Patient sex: M
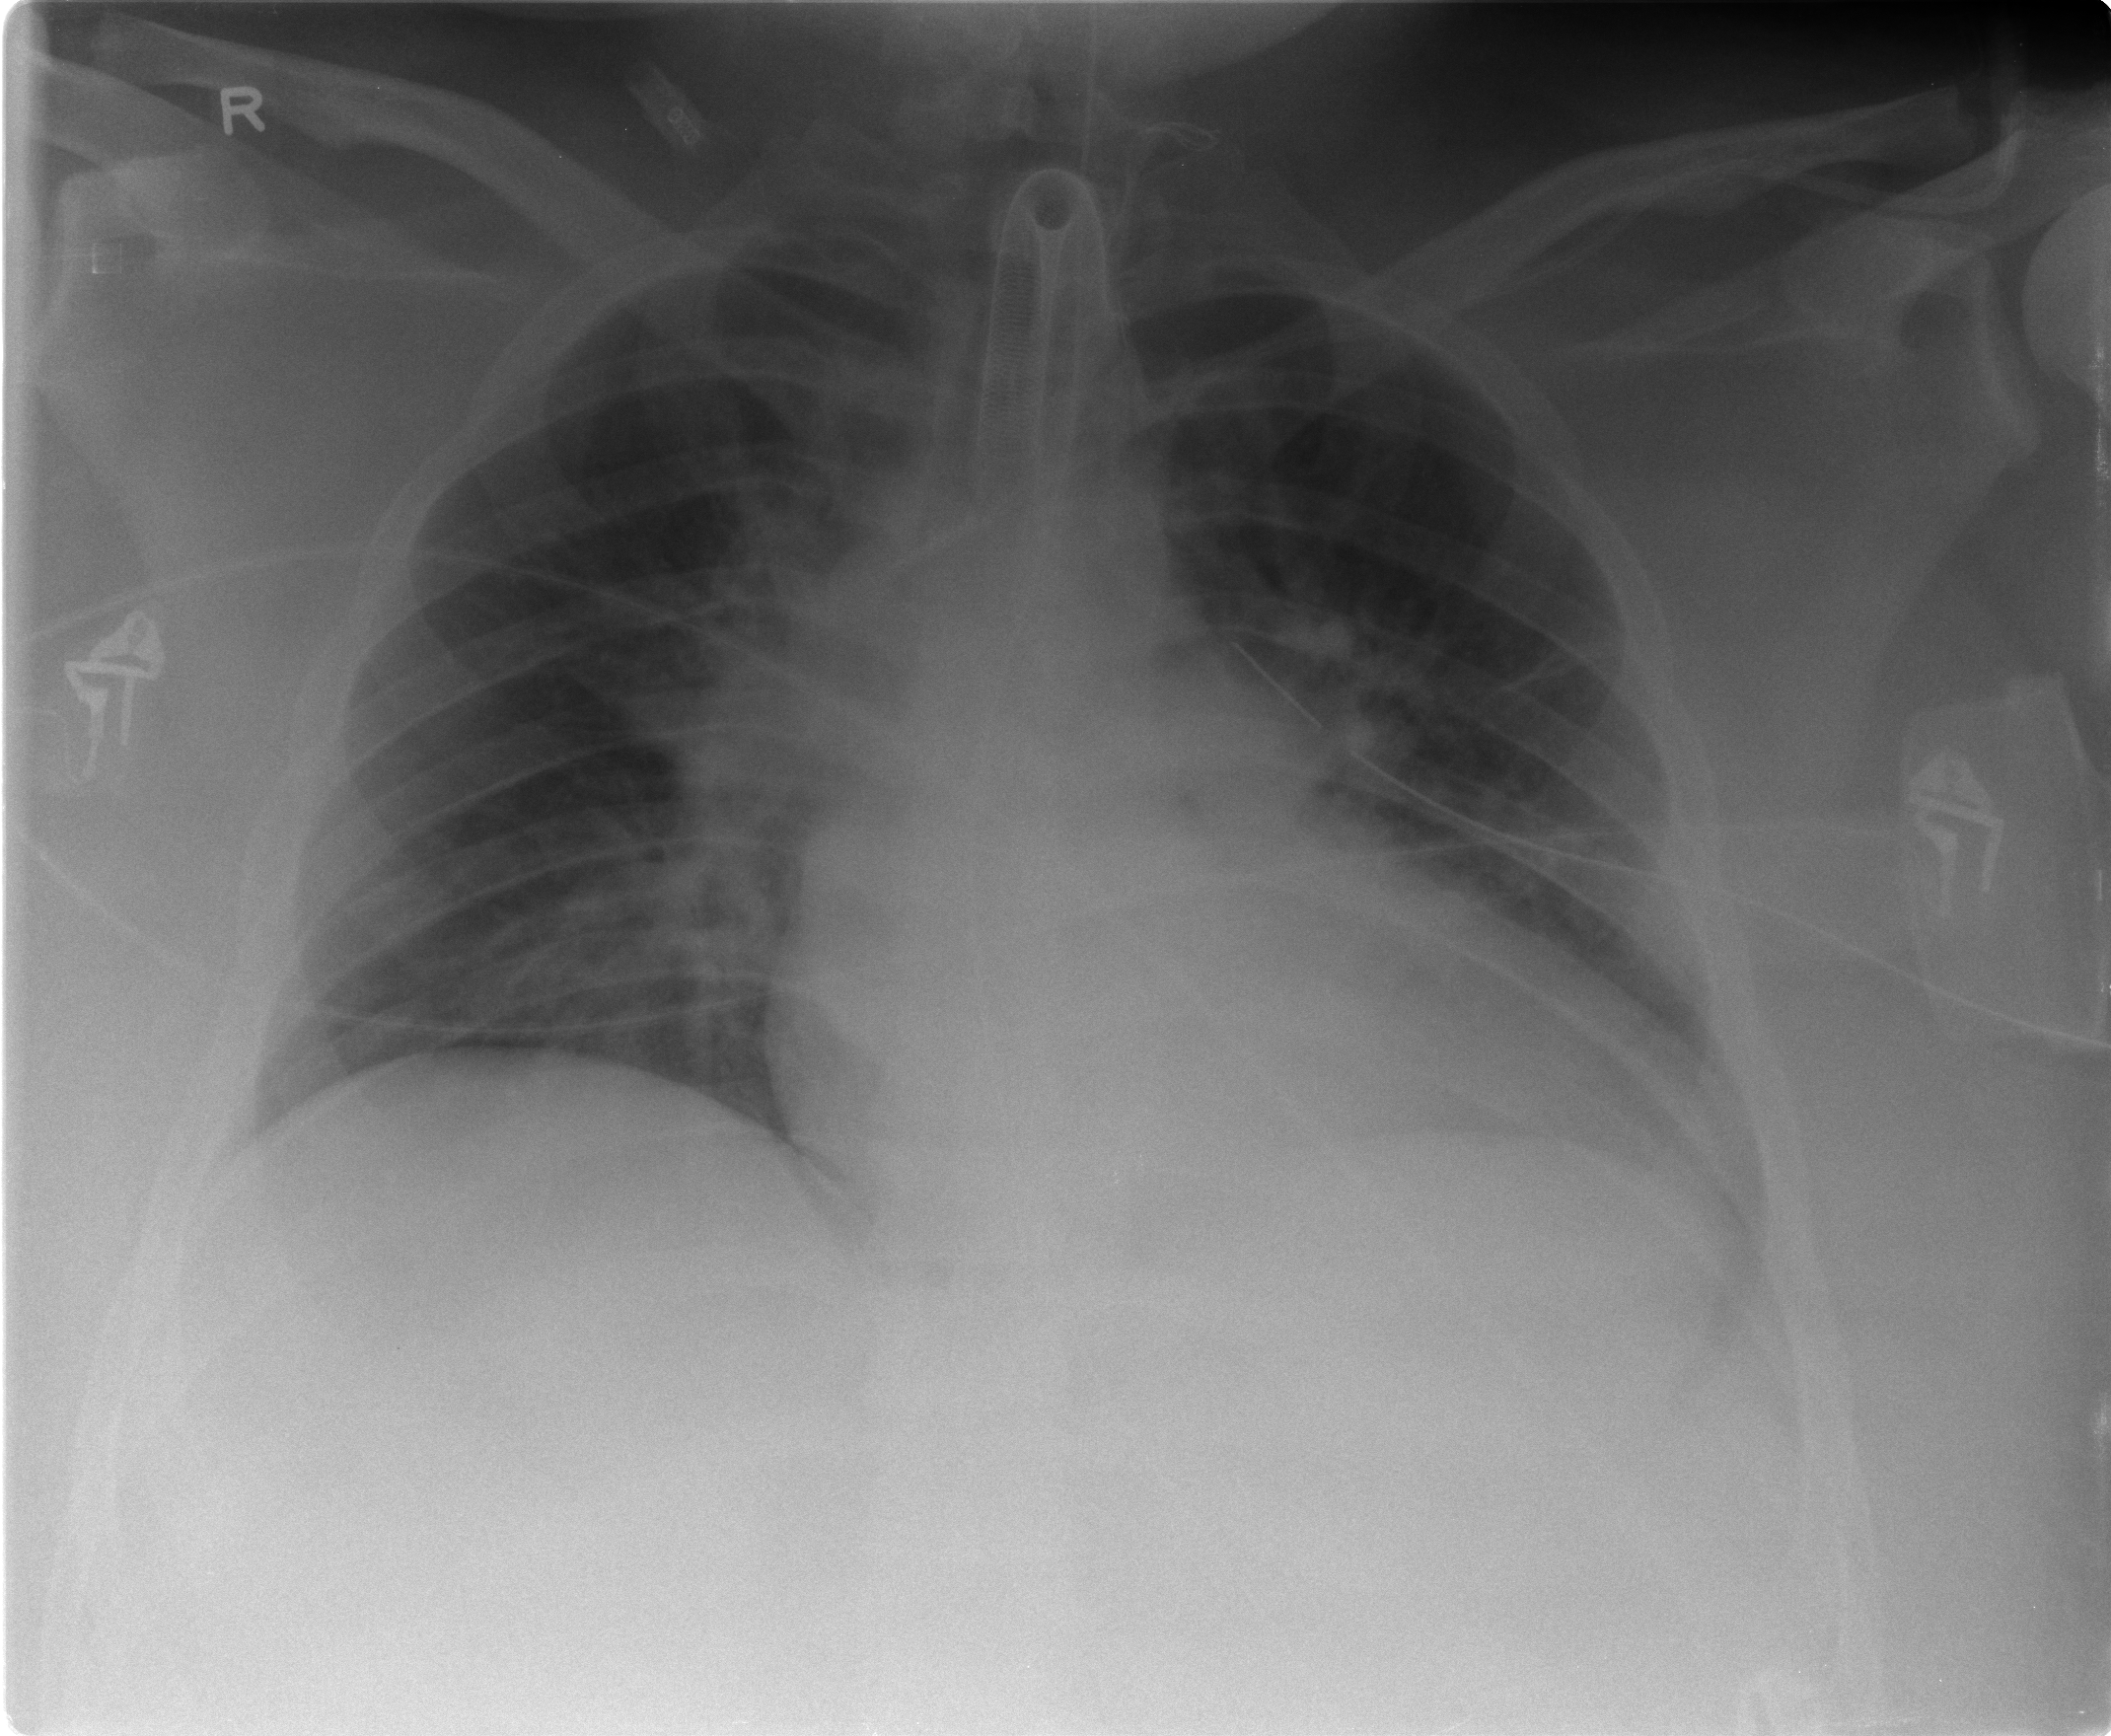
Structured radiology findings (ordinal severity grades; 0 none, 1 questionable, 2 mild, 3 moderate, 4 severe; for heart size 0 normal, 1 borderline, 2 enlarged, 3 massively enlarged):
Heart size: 2
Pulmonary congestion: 3
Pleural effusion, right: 0
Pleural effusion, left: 0
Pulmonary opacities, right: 0
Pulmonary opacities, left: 0
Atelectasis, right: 2
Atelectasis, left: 2